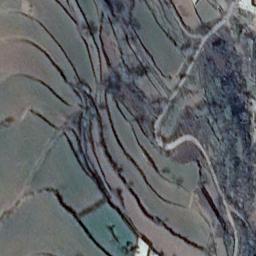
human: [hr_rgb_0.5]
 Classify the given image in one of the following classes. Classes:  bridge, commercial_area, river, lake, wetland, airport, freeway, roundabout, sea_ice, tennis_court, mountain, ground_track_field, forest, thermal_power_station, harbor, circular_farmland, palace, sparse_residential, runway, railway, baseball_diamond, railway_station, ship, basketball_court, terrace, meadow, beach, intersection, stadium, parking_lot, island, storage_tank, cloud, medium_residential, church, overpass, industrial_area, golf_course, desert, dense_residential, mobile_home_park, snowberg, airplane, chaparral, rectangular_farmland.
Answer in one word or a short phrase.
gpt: terrace